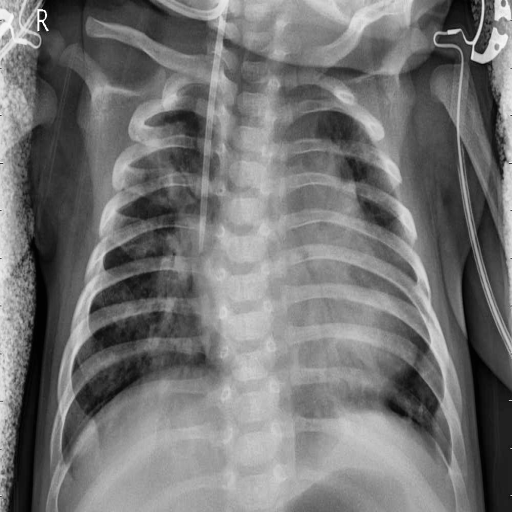
Finding: PNEUMONIA